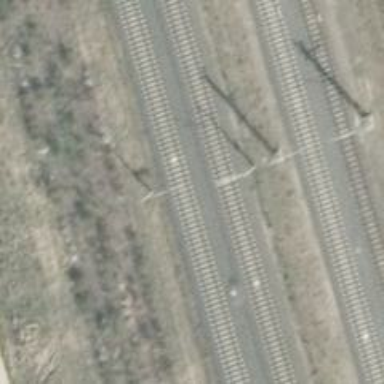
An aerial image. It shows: Milestone along the railway track with catenary mast.